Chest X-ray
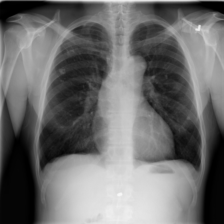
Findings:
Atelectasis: negative
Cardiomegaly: negative
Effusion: negative
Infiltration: negative
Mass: negative
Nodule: negative
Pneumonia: negative
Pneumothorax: negative
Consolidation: negative
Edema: negative
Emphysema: negative
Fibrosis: negative
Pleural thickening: negative
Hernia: negative